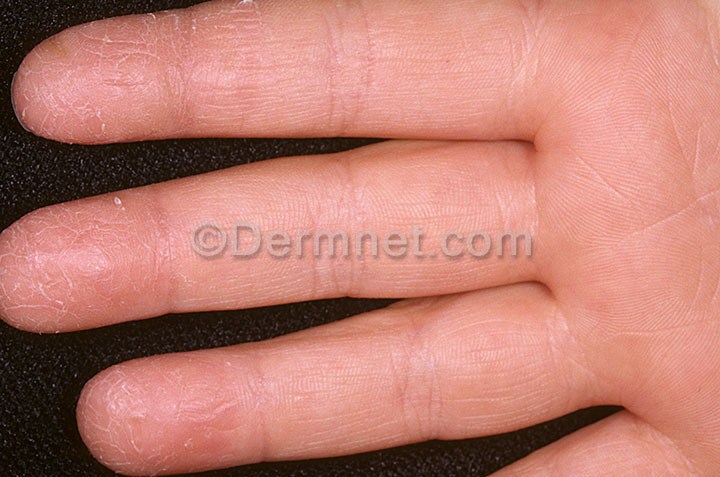
Disease: Eczema Photos